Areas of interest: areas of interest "Scenic Spot"
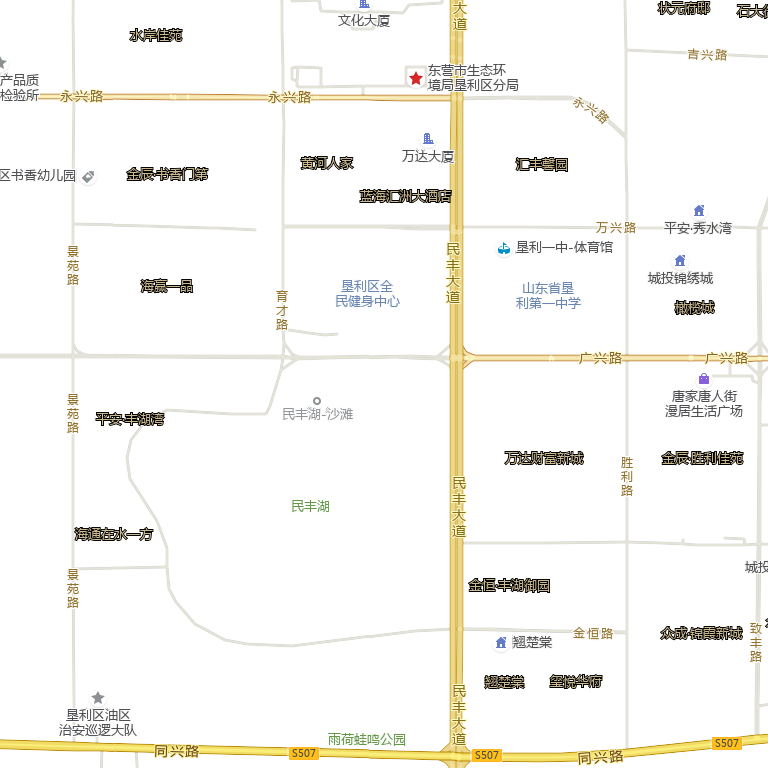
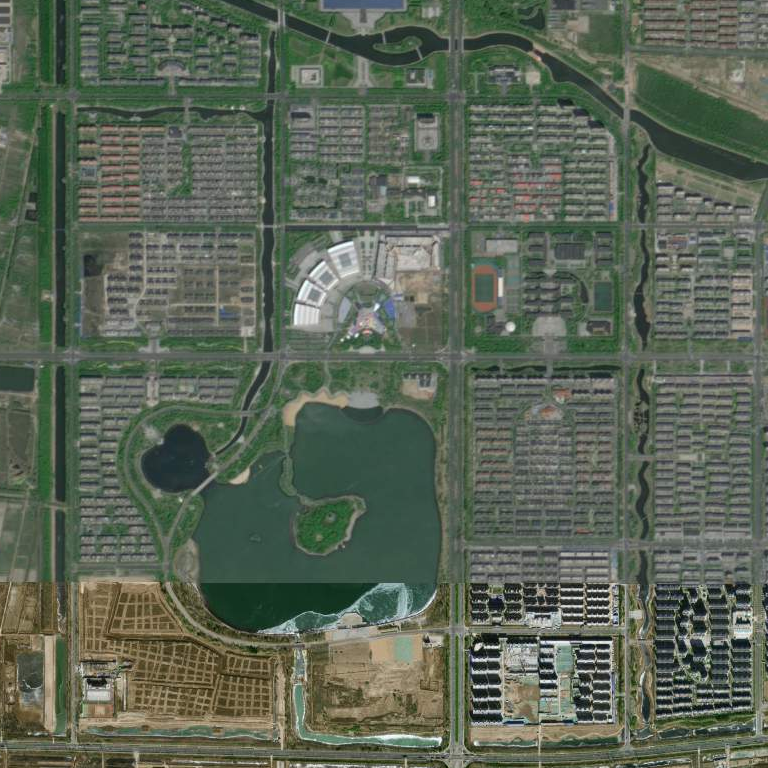